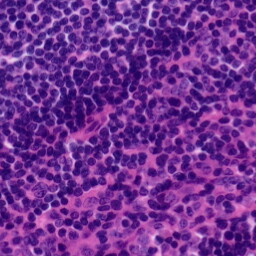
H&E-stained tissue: Tonsil